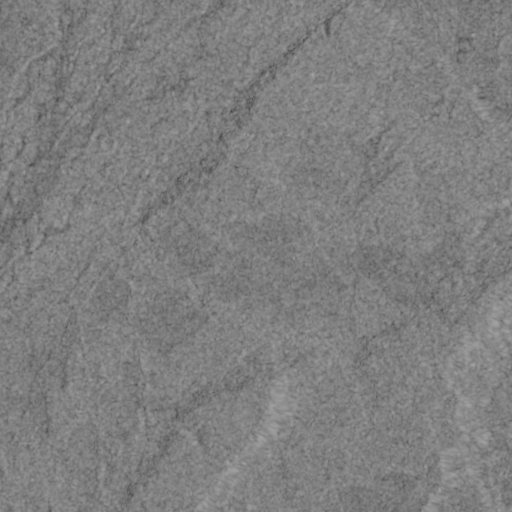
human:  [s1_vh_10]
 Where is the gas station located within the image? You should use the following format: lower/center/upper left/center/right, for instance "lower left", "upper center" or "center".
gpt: The gas station is located in the upper left of the image.
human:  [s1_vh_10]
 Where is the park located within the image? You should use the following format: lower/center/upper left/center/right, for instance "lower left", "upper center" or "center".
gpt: The park is located in the upper left of the image.
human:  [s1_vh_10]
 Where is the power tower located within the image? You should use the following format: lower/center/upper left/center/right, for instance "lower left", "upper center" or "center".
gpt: The power tower is located in the upper of the image.
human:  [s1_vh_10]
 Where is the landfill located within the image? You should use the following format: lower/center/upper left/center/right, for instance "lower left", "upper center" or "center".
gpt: There is no landfill in the image.

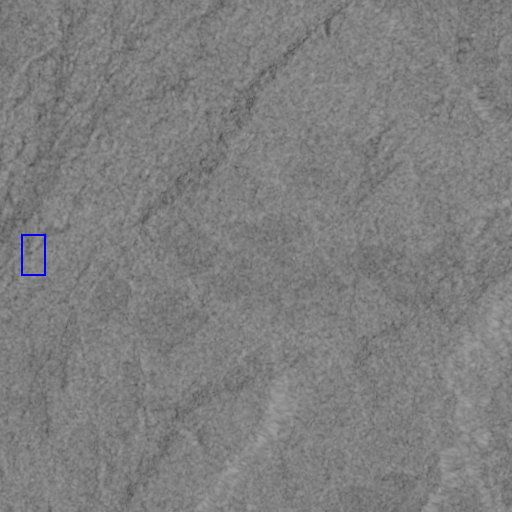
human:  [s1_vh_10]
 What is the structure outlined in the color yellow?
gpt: There is no yellow outline.
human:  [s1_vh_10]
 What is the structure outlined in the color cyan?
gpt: There is no structure outlined in cyan.